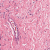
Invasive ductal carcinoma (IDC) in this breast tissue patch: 0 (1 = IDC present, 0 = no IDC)